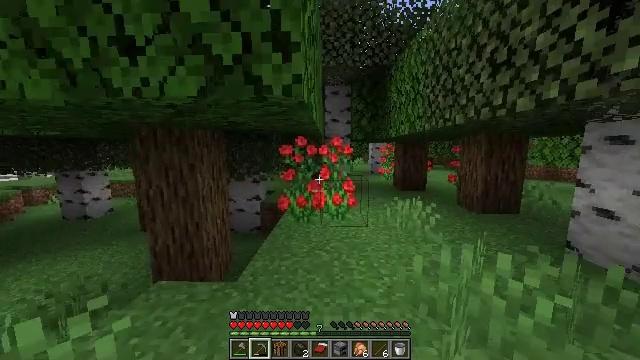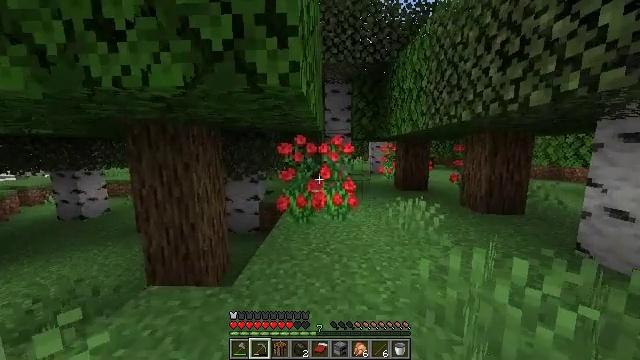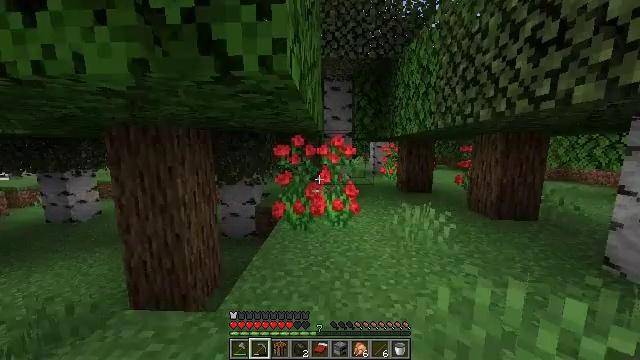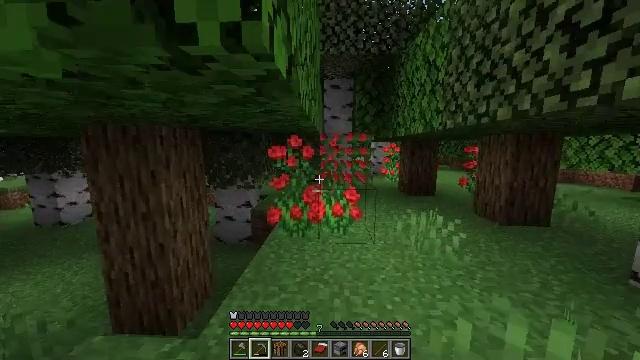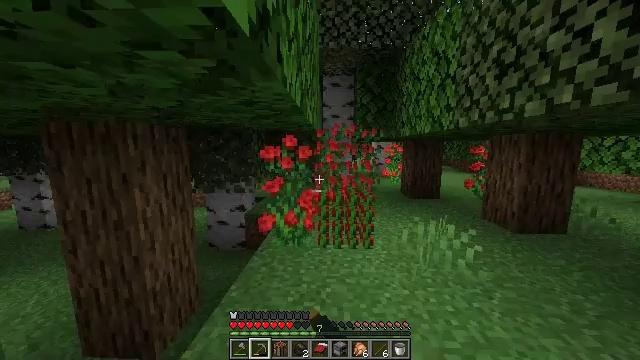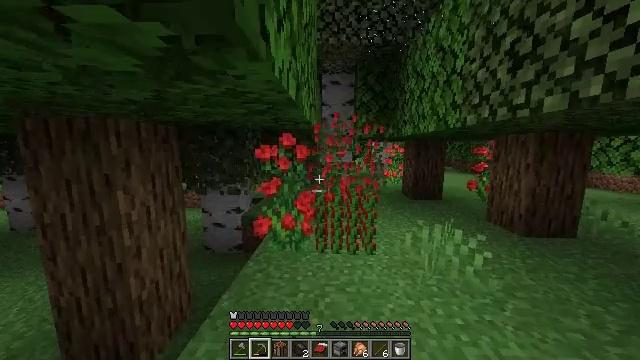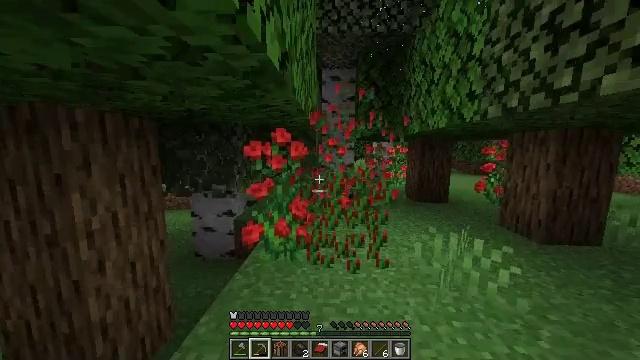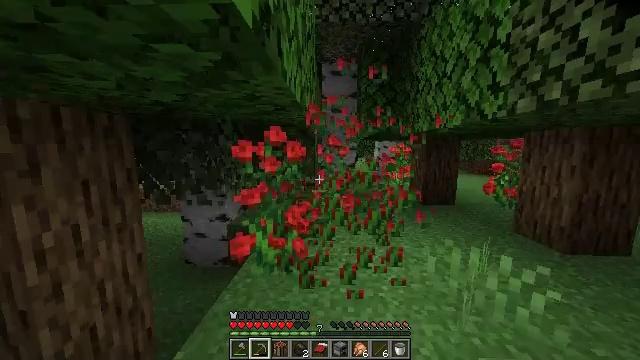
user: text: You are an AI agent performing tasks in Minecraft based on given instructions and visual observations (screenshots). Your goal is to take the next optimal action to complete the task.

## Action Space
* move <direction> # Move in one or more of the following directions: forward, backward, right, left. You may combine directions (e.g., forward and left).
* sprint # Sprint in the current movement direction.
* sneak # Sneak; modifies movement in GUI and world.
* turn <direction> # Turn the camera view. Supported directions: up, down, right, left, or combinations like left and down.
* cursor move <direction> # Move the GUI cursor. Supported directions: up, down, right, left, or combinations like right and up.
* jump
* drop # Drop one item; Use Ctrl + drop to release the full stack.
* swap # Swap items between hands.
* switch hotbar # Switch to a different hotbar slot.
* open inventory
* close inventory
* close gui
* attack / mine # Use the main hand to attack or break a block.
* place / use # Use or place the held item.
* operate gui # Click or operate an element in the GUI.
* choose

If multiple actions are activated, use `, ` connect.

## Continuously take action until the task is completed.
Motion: motion action
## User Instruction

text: Get some roses from the rose bush.
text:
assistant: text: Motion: move forward
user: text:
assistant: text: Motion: move forward
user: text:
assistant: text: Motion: move forward, attack / mine
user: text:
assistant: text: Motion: move forward, attack / mine
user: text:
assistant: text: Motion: move forward
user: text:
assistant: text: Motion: move forward
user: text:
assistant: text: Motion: move forward, attack / mine
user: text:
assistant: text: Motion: attack / mine